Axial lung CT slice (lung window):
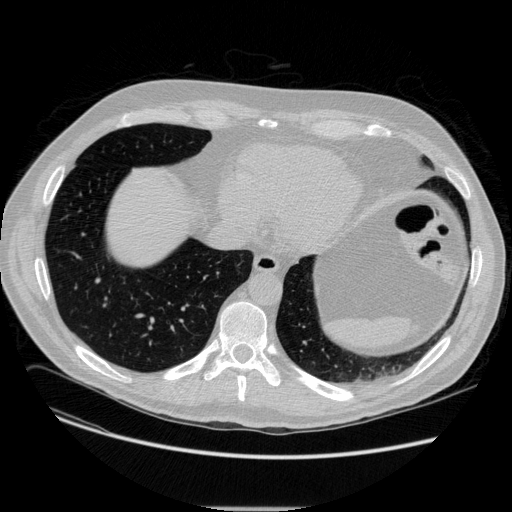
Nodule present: no